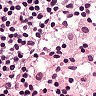
Metastatic tissue present: no